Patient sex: M
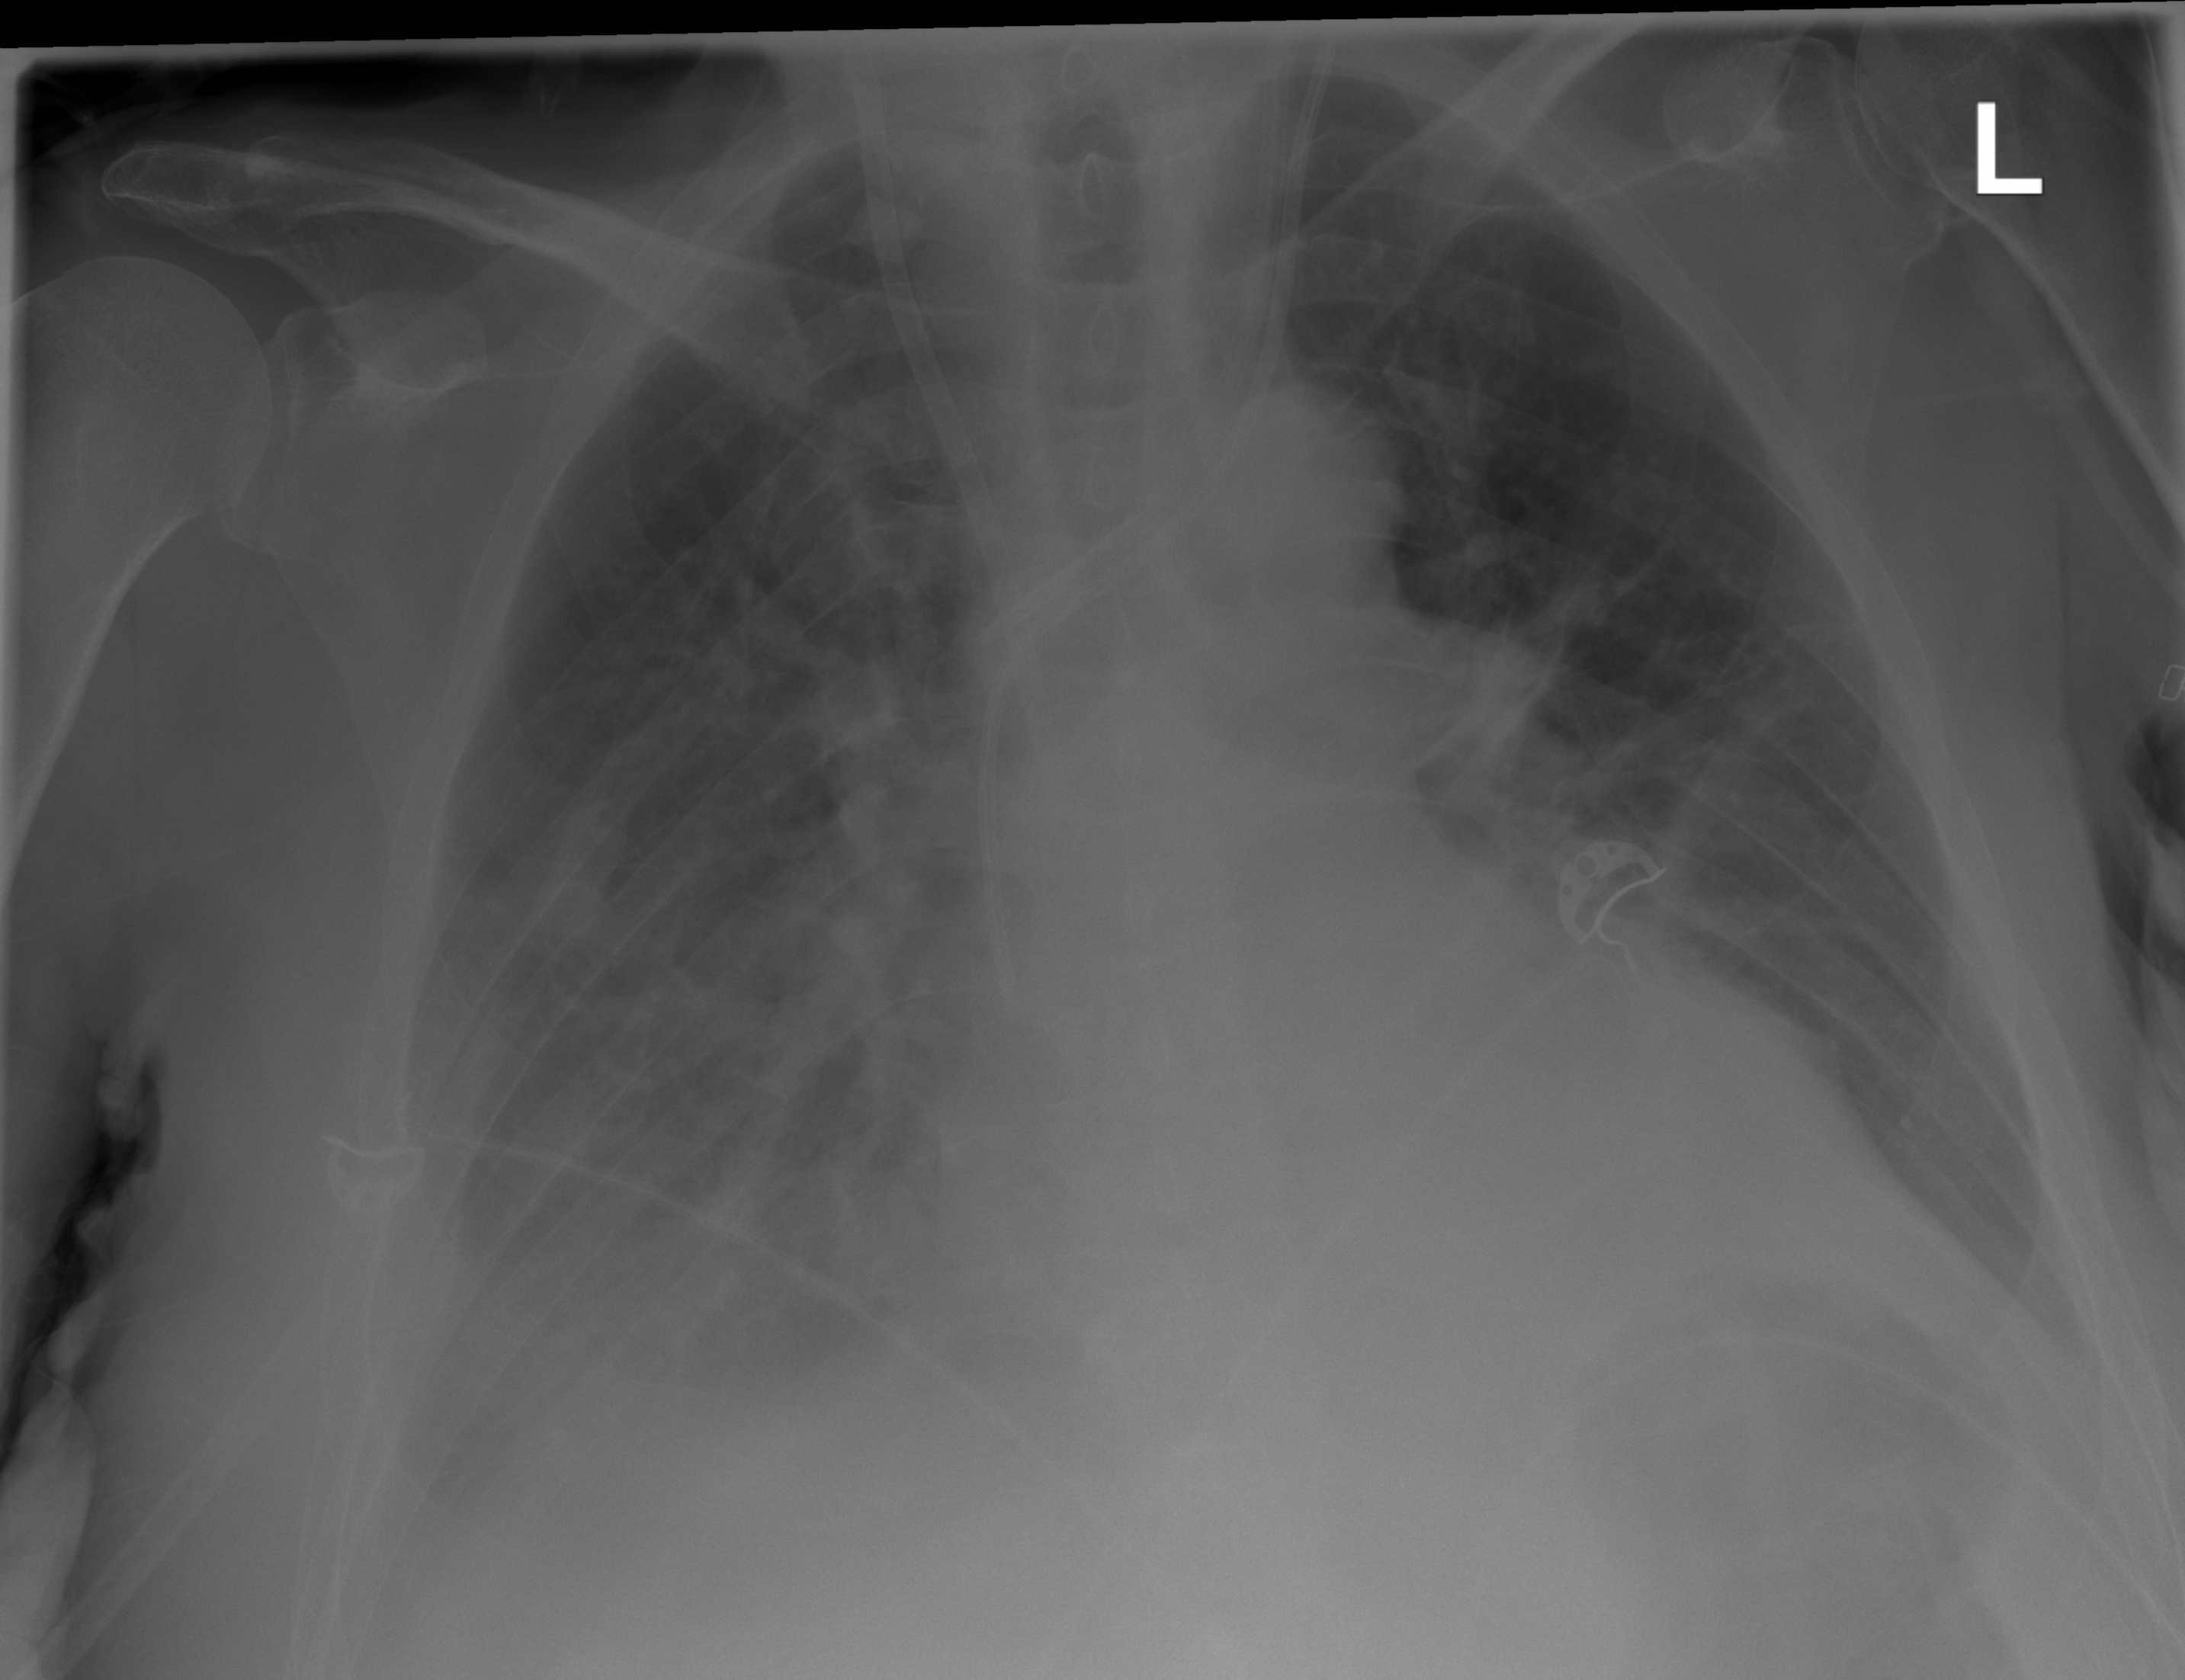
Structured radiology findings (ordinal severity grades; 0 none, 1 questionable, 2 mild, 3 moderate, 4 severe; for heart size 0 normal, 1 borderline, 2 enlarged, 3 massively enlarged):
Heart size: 2
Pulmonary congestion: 0
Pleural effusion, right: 3
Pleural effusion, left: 0
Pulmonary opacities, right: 2
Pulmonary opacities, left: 0
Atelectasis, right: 0
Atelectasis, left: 2